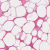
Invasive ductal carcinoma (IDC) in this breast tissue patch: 0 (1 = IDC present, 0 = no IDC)